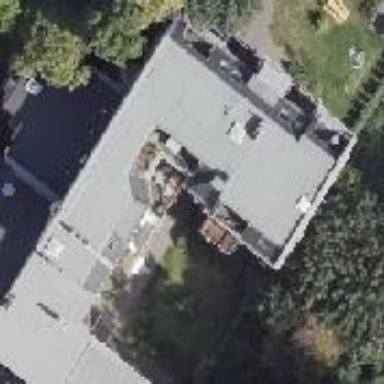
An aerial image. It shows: Unique apartment building with double saltbox roof shape.